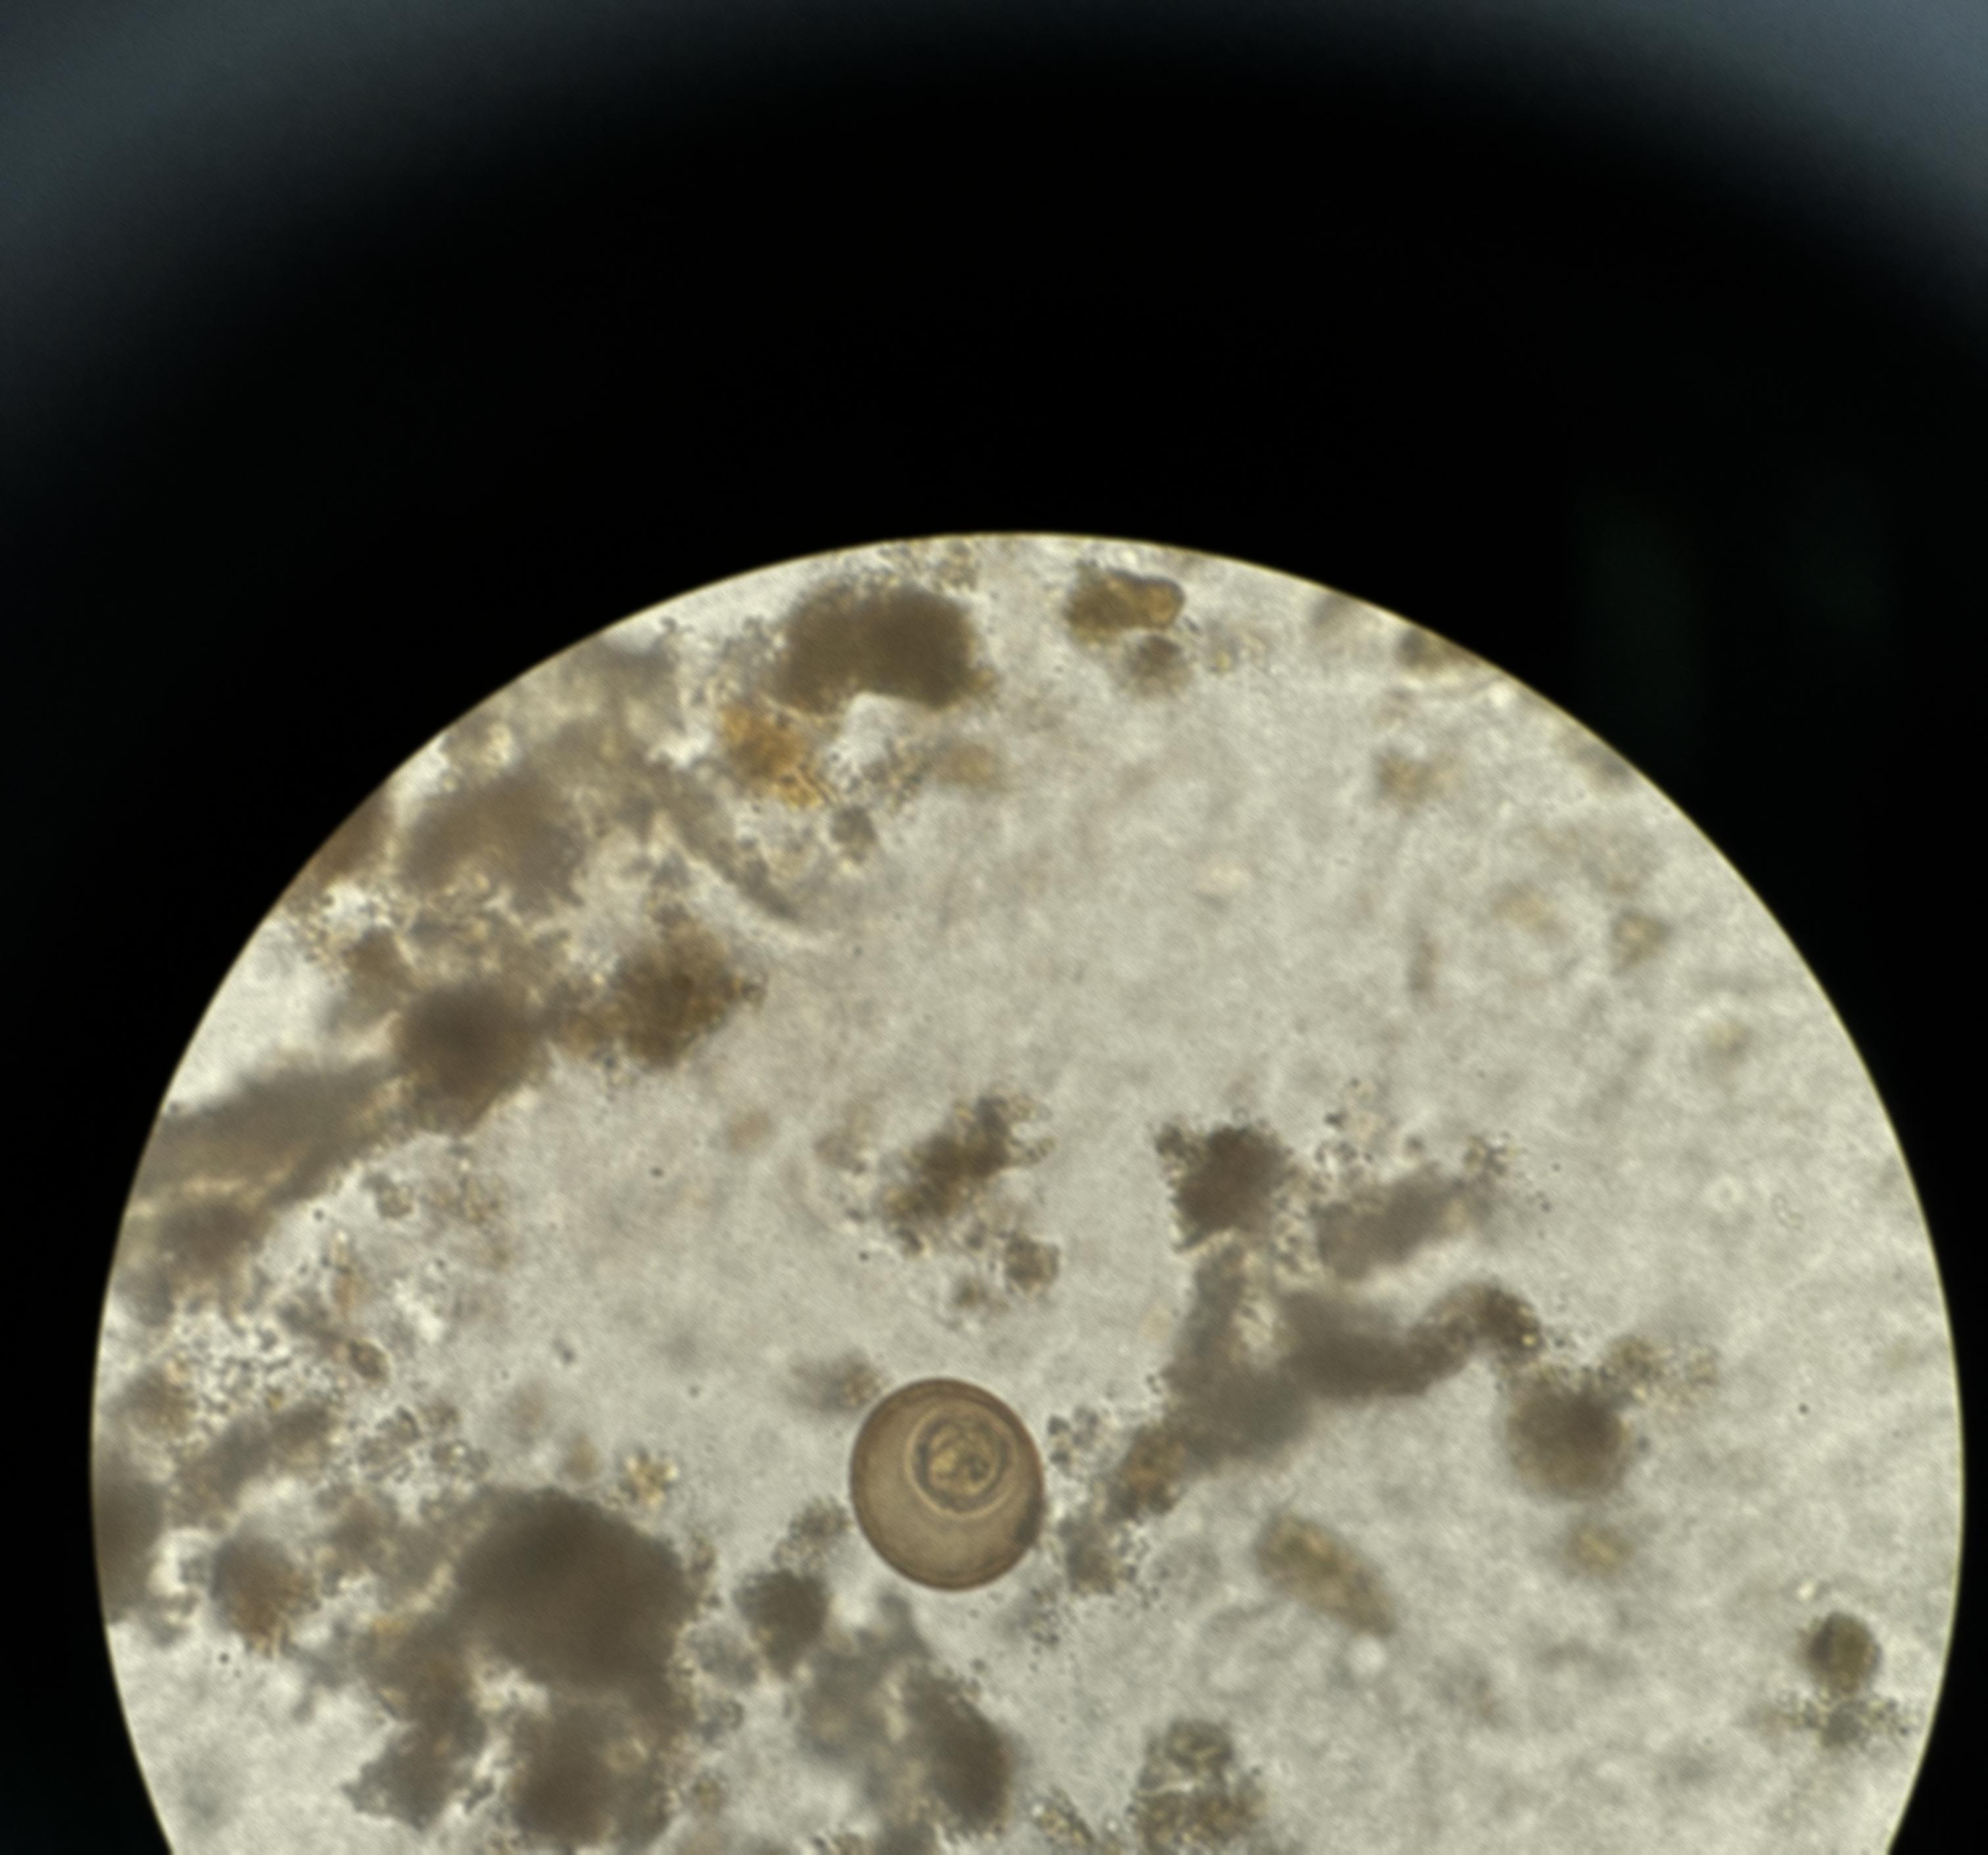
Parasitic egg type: Hymenolepis diminuta